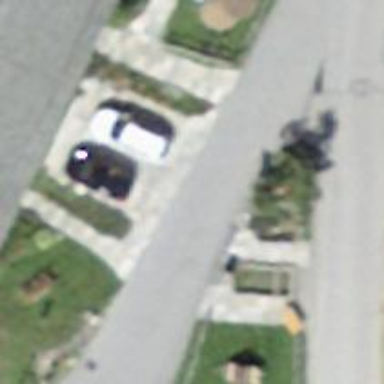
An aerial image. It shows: Paved parking area.